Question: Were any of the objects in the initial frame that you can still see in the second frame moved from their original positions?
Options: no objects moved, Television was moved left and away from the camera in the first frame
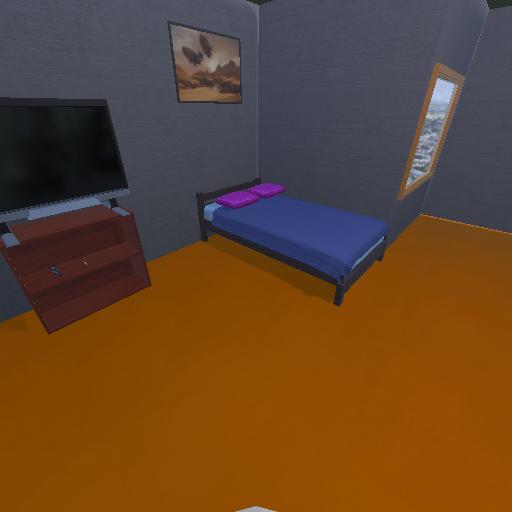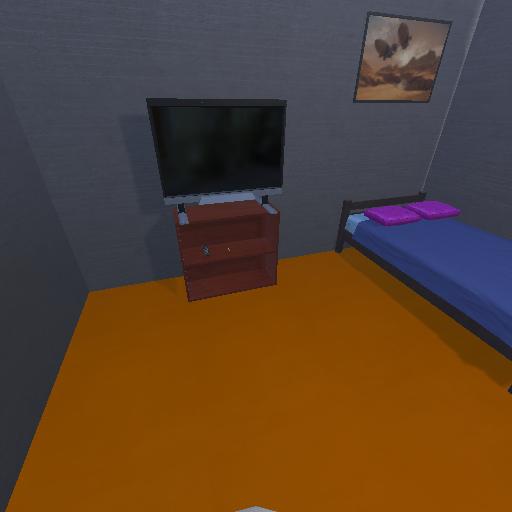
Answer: no objects moved